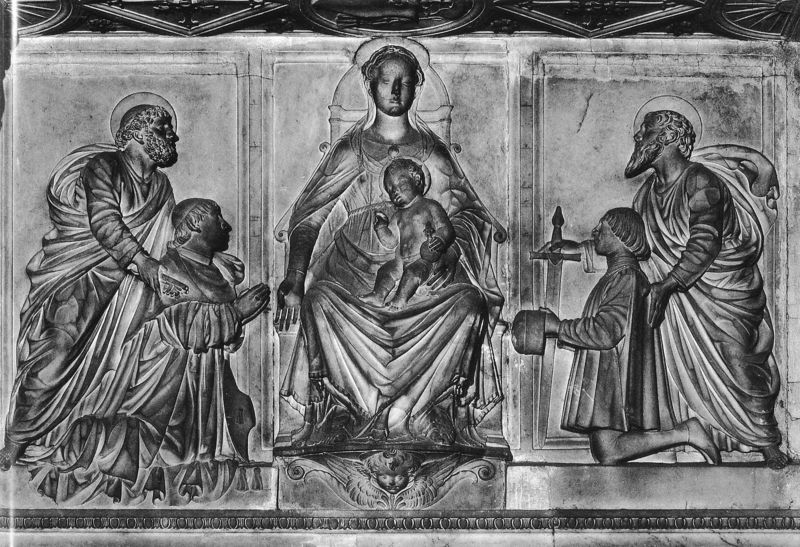
Titel: Grabmal des Kardinals Pietro Riario
Künstler: Andrea Bregno
Standort: Rom, S. Apostoli (EU - I - Latium)
Schlagwörter: kleid, marmor, männer, stein, gewand, gewänder, kind, krone, relief, thron, knabe, schwert, beten, jesus, heilige, anbeten, maria, madonna, schrein, reliquiar